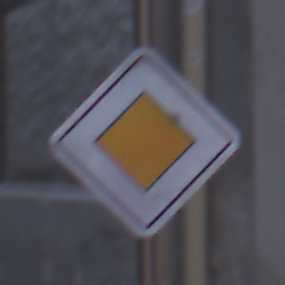
Verkehrszeichen: Vorfahrtsstrasse
Umgebung: Outdoor, Urban
Tageszeit: MorningAfternoon
Wetter: PartlyCloudy
Licht: Natural
Jahreszeit: NotSpecified
Kontrast: MediumContrast